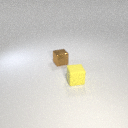
small brown metal cube to the left of small yellow rubber cube